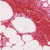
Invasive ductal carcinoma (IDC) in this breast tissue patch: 0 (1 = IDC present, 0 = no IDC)